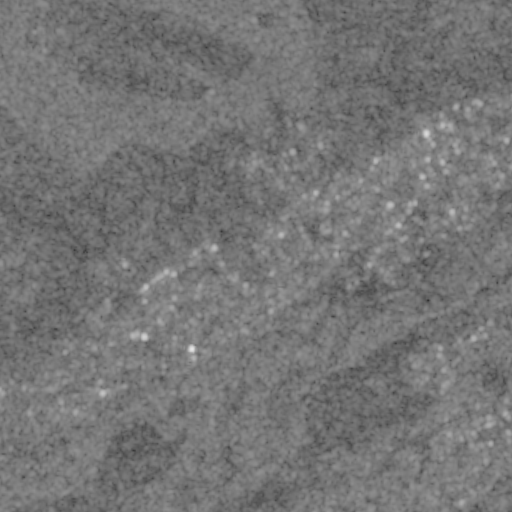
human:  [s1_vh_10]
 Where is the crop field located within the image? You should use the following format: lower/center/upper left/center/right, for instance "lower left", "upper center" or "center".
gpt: The crop field is located in the upper left of the image.
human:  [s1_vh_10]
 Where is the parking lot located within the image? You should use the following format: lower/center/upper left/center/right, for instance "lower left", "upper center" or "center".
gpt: The parking lot is located in the center right of the image.
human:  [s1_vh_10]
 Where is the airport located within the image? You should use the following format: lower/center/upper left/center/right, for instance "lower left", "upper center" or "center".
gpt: There is no airport in the image.

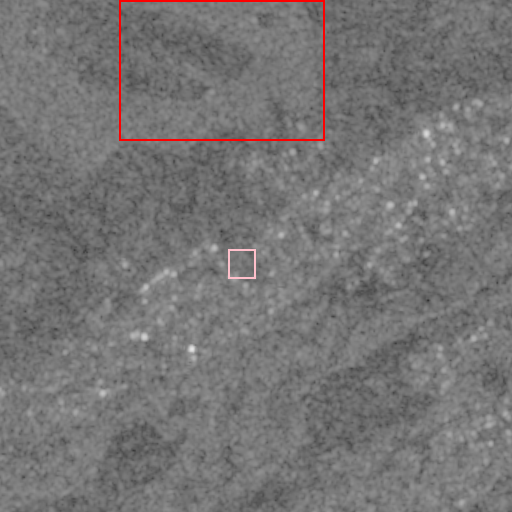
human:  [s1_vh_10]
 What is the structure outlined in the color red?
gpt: The structure outlined in red is a crop field.
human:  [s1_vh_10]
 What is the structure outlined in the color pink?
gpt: The structure outlined in pink is a park.
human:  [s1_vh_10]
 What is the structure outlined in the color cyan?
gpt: There is no cyan outline.